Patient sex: M
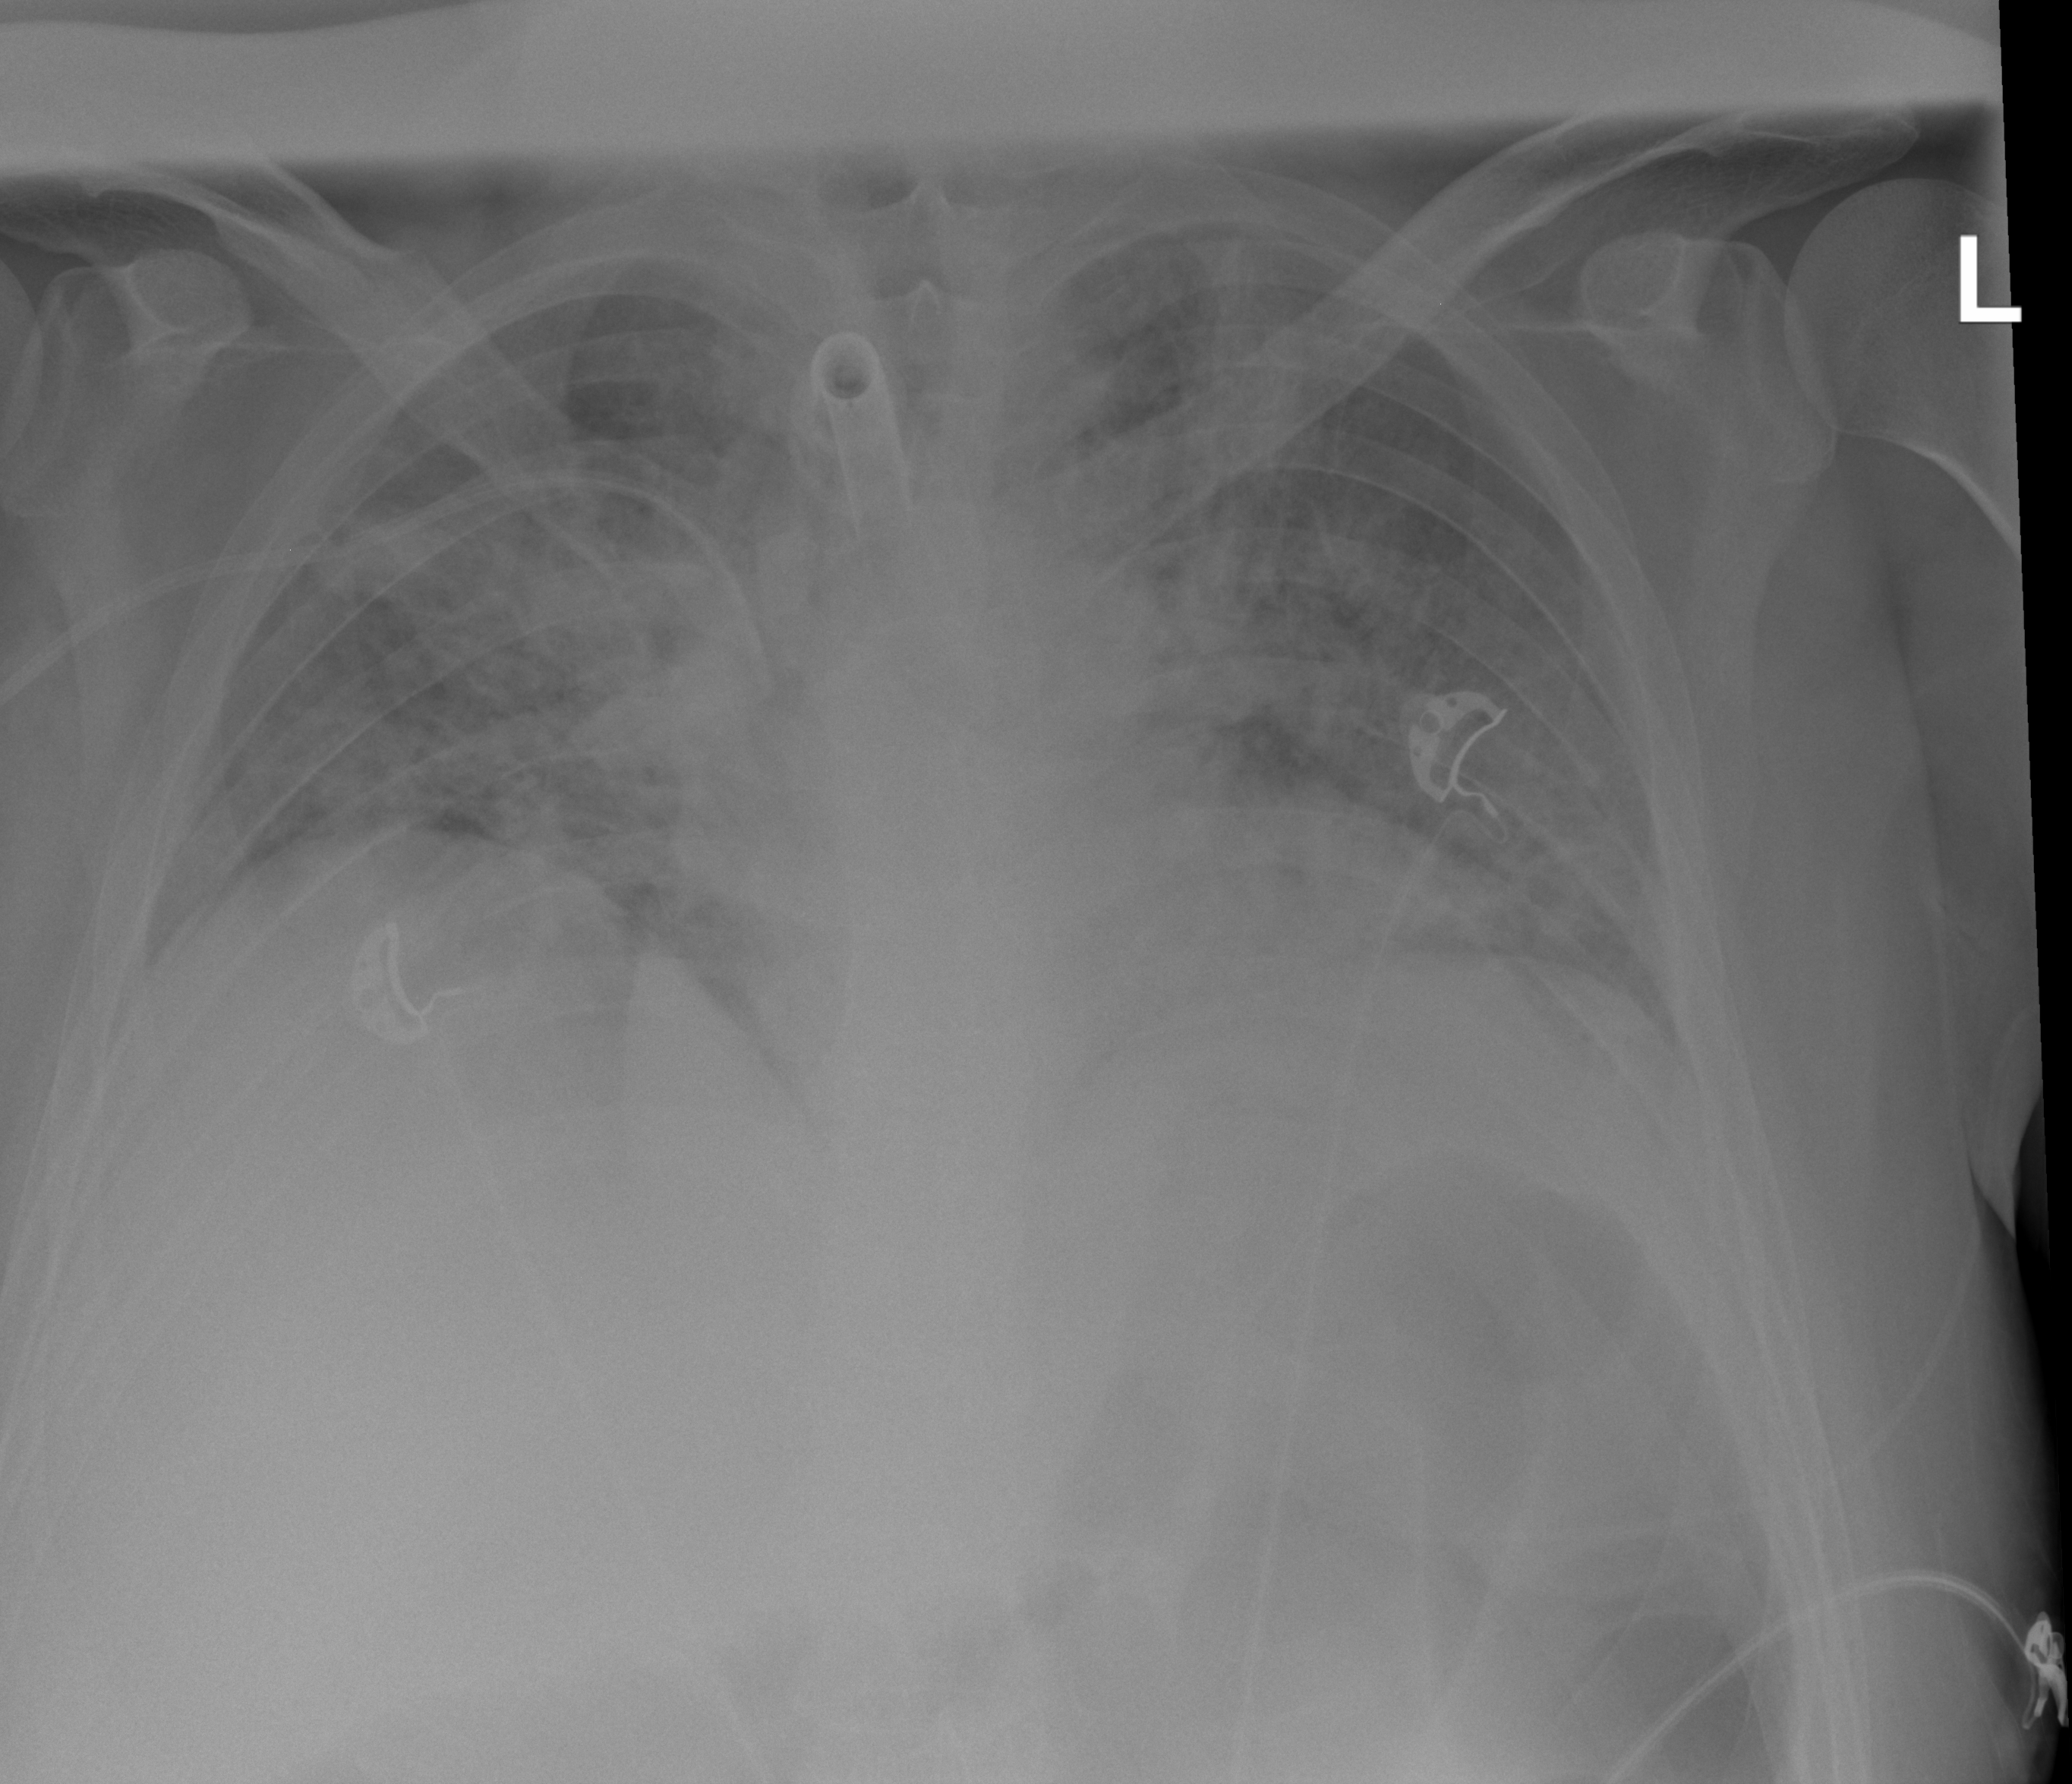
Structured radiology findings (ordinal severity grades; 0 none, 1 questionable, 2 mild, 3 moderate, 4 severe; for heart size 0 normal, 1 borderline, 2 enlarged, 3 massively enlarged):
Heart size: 1
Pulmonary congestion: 2
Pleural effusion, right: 2
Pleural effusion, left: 0
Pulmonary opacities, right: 3
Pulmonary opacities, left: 3
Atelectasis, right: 2
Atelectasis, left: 2